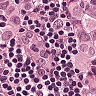
Metastatic tissue present: yes